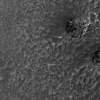
Atmospheric dust classification: not_dusty